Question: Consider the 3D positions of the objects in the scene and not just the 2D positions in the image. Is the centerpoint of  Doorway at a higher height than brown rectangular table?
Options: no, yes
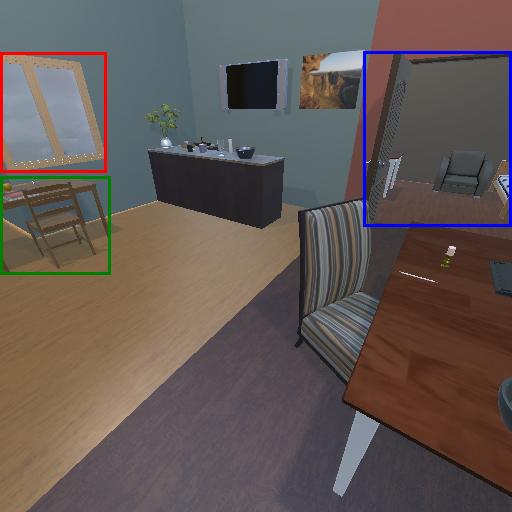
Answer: no